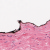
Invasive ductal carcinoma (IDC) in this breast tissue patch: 0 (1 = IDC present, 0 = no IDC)